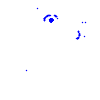
Particle: pion